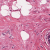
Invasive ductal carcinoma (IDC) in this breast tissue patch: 0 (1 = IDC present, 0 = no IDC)